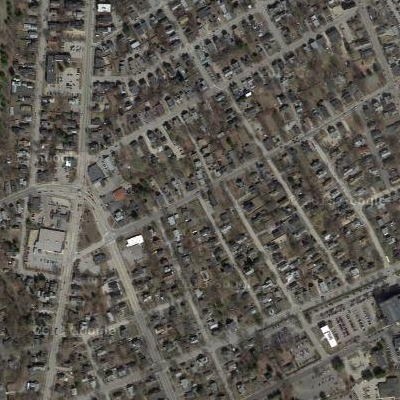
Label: fResident